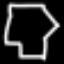
Label: octagon